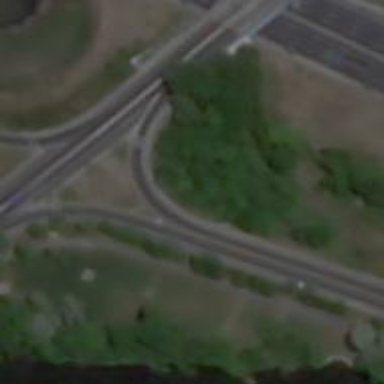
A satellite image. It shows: Trunk link highway.